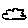
Label: cloud